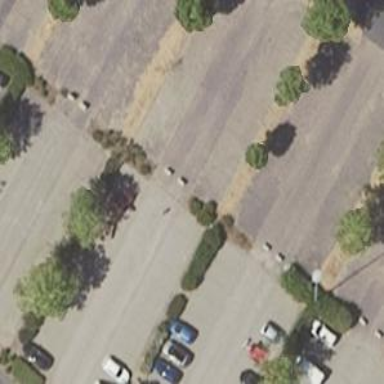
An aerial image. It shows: Parking aisle designated as service road.